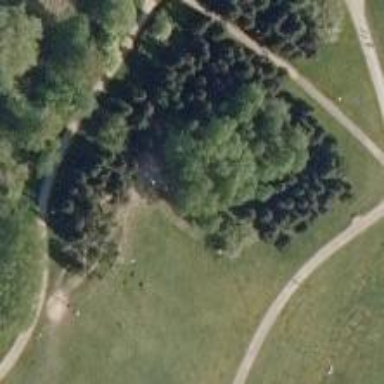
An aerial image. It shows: Disc golf basket.